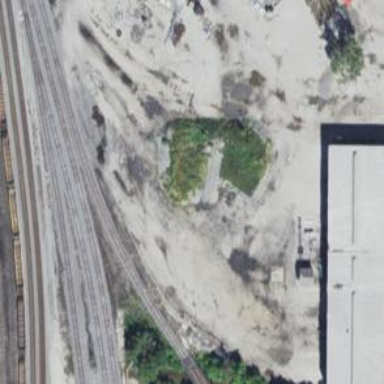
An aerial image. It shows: Abandoned railway yard.